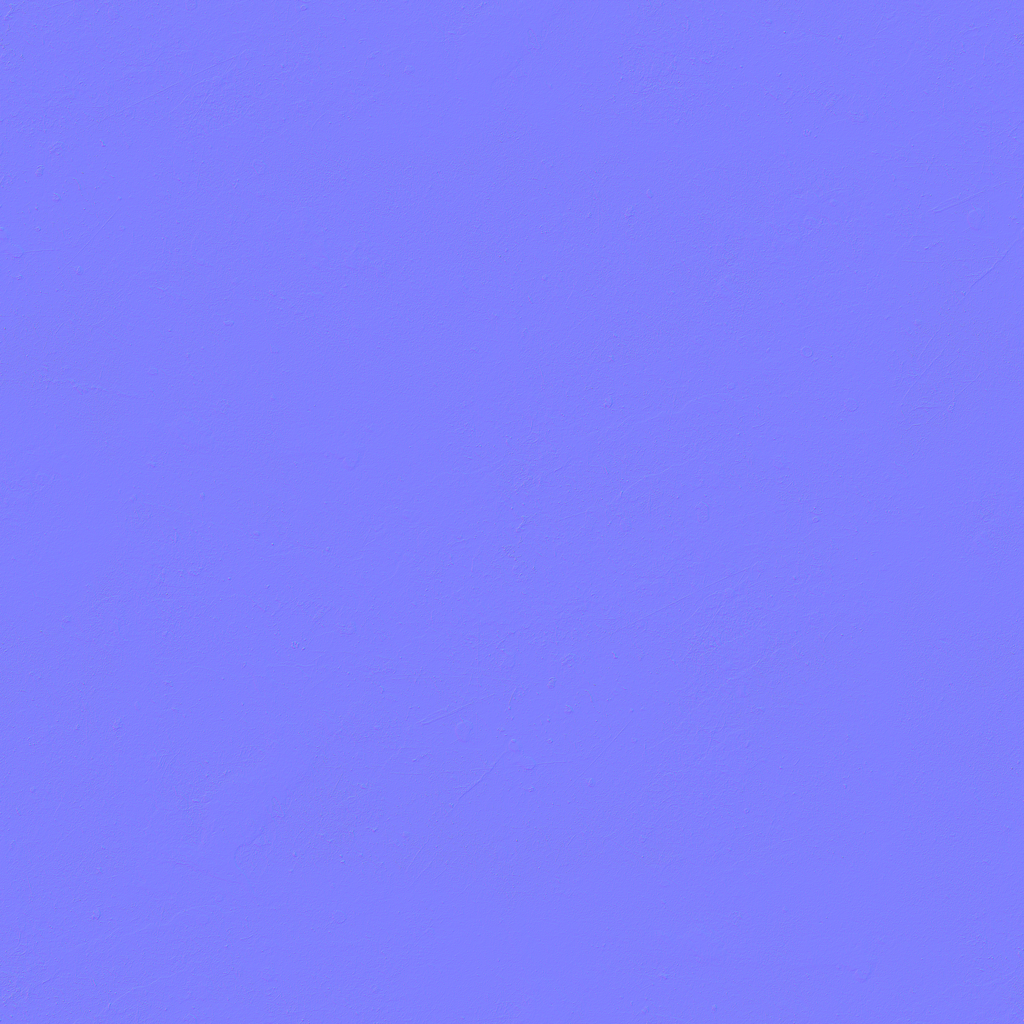
Texture map type: NormalDX